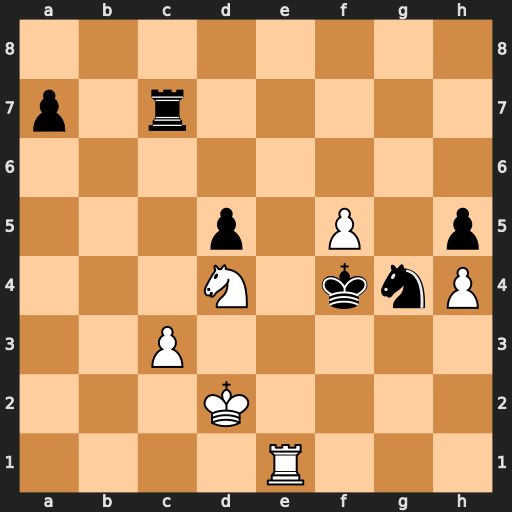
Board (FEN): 8/p1r5/8/3p1P1p/3N1knP/2P5/3K4/4R3
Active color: w
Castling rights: -
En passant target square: -
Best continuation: Ne6+ Kxf5 Nxc7